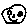
Label: smiley face